Field crop: maize
Growth stage: 2
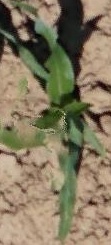
Species: maize